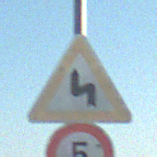
Verkehrszeichen: DoppelkurveZunaechstLinks
Zusatzzeichen unten: Geschwindigkeit5
Umgebung: Outdoor, Beach
Tageszeit: SunriseSunset
Wetter: Clear
Licht: Natural
Jahreszeit: NotSpecified
Kontrast: HighContrast